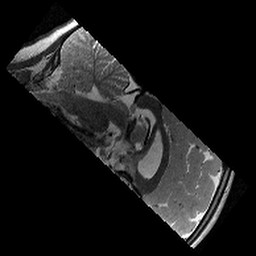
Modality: T2w
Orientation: sagittal
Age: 9
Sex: female
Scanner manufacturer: siemens
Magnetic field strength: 3 T
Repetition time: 9.23 s
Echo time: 0.067 s